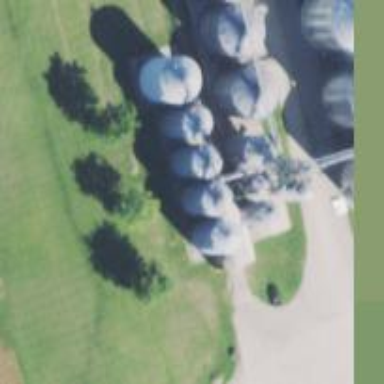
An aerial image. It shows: Silo.